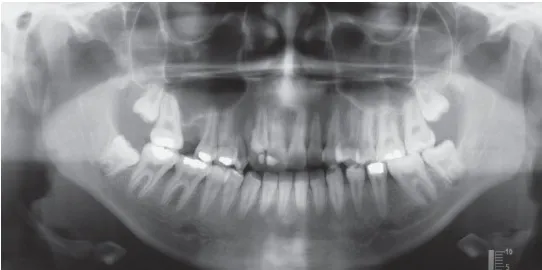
Initial panoramic radiograph.
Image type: radiology (x_ray)